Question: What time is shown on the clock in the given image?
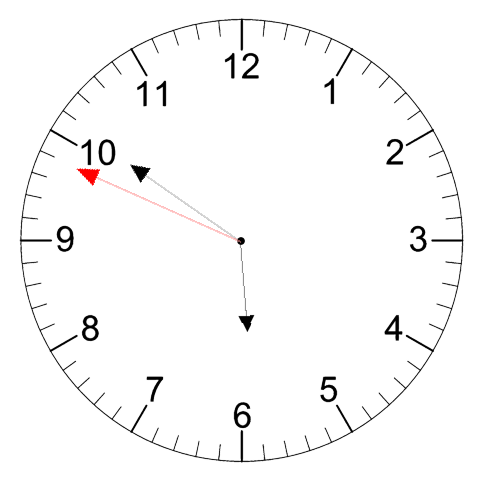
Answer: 05:50:49